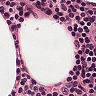
Metastatic tissue present: no